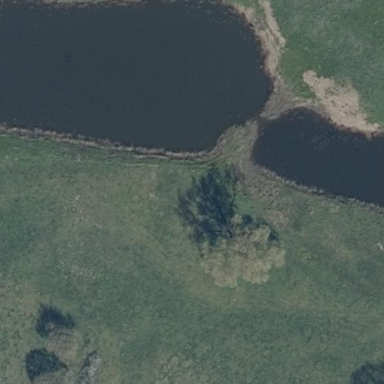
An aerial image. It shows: Oxbow water feature in nature.